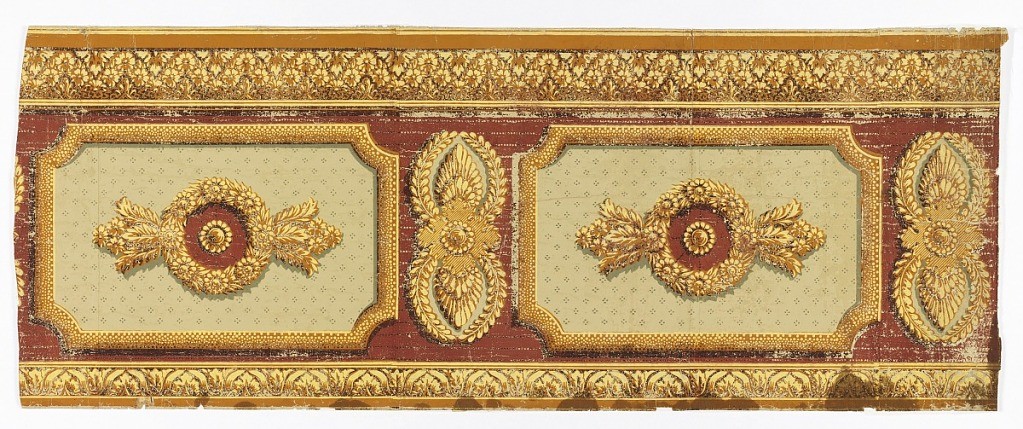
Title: dado
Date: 1820–30
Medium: Block-printed on handmade paper
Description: Wallpaper dado, illusionistically shaped to simulate architectural ornament. Maroon background; between brown, ocher and yellow borders of flowers and leaves (top), and acanthus (bottom): horizontal rectangles with convexly chamfered corners bordered by ocher bands dotted yellow and brown, fill of gray on gray powdering of spots in groups of four, centered with floral wreaths, maroon fill, around daisy-like flower. Between rectangles, stylized, symmetrical groupings, vertically oriented, of leaf and flower shapes.